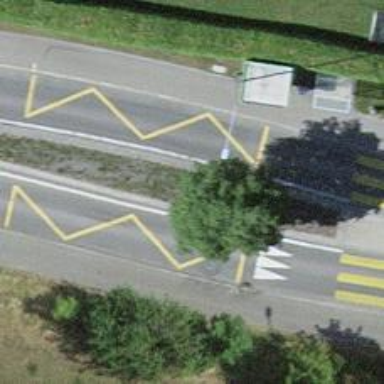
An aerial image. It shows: Traffic calming island.